Question: I want to create zig-zag layout same as following attached image:

I tried a lot by creating diagonal lines and arranging them with icon but couldn't make it same.
I implemented diagonal lines with the help of accepted answer from following questions:
1. Diagonal line across view
2. How rotate line in Android XML?
However I'm stuck to arrange lines with icons exactly same as in image.
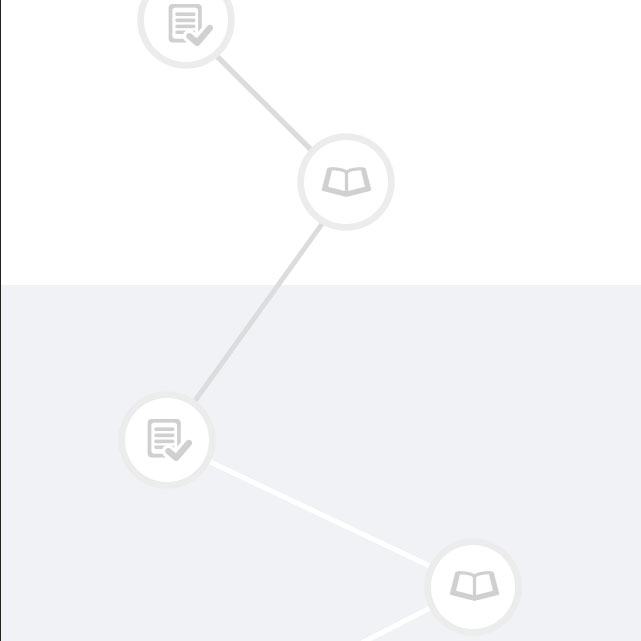
Answer: I created this custom <URL> file to cater your requirement. You just have to update the package name in the 1st line.
It basically extends 'RelativeLayout', so you can use it in your layout-xmls just like any other 'ViewGroup' class. Once you have instantiated this layout, just add child-views to it like it is done for 'RelativeLayout' via 'addView(View child)'.
Example code snippet with dynamically created view:
'''
ZigZagLayout zigZagLayout = (ZigZagLayout) findViewById(R.id.layout_zigzag);
Button btn = new Button(this);
btn.setText("Test Button");
btn.setLayoutParams(new RelativeLayout.LayoutParams(RelativeLayout.LayoutParams.WRAP_CONTENT, RelativeLayout.LayoutParams.WRAP_CONTENT));
zigZagLayout.addView(btn);
'''
I've also added few interfaces to this 'ZigZagLayout' for your easy interaction like ability to set the connector-line stroke width, visibility, color, margins, etc.
Try it out and let me know if it suffices your requirement. Cheers.